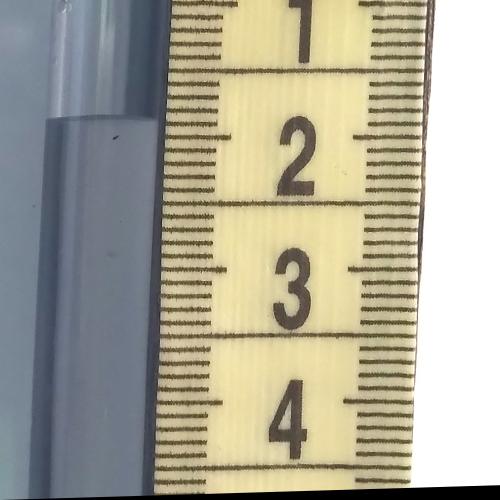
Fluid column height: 2.0 cm